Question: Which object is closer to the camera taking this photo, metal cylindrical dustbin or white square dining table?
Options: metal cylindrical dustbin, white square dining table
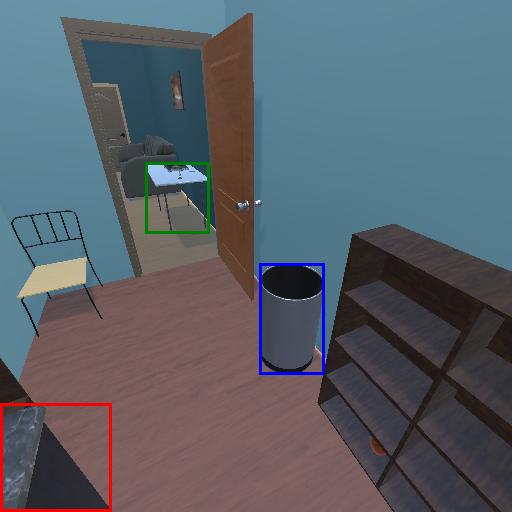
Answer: metal cylindrical dustbin